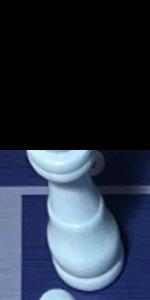
Label: King_White